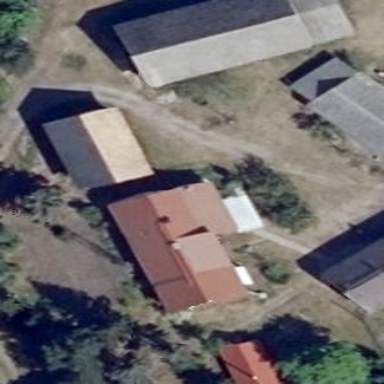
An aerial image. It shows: Red house with flat roof.